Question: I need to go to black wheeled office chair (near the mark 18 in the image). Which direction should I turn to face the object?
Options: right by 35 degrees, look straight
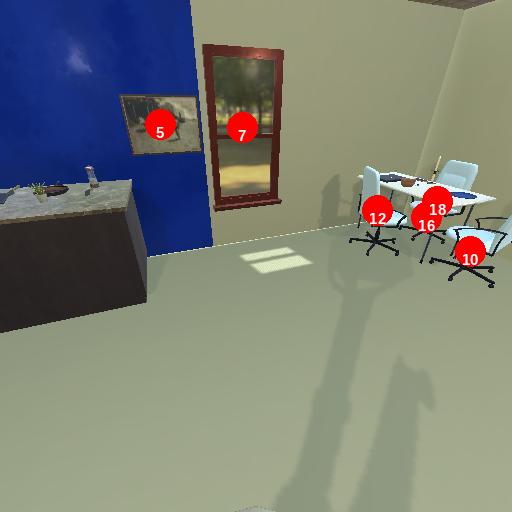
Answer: right by 35 degrees